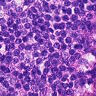
Metastatic tissue present: no